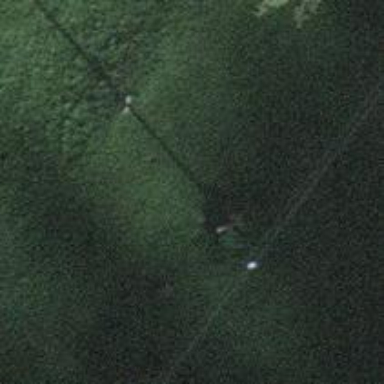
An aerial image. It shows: Power pole.